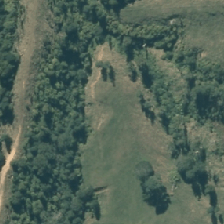
Land cover: grose_broom